Question: 'react-native-render-html'<URL>

I am rendering 'RenderHtml' component in a 'WebDisplay' component like so:
'''
import * as React from 'react';
import {ScrollView, StyleSheet, Text, useWindowDimensions} from 'react-native';
import RenderHtml from 'react-native-render-html';
const html = '<div>Hello world!</div>';
function WebDisplay({html}) {
const {width: contentWidth} = useWindowDimensions();
const tagsStyles = {
a: {
textDecorationLine: 'none',
},
};
return (
<RenderHtml
contentWidth={contentWidth}
source={{html}}
tagsStyles={tagsStyles}
/>
);
}
export default function App() {
const [isToastVisible, setIsToastVisible] = React.useState(false);
React.useEffect(function flipToast() {
const timeout = setTimeout(() => {
setIsToastVisible((v) => !v);
}, 30);
return () => {
clearTimeout(timeout);
};
});
return (
<ScrollView contentContainerStyle={styles.container}>
<WebDisplay html={html} />
{isToastVisible && <Text>This is a toast!</Text>}
</ScrollView>
);
}
const styles = StyleSheet.create({
container: {
flexGrow: 1,
},
});
'''
Why am I getting this warning, what does it mean and how to fix it?
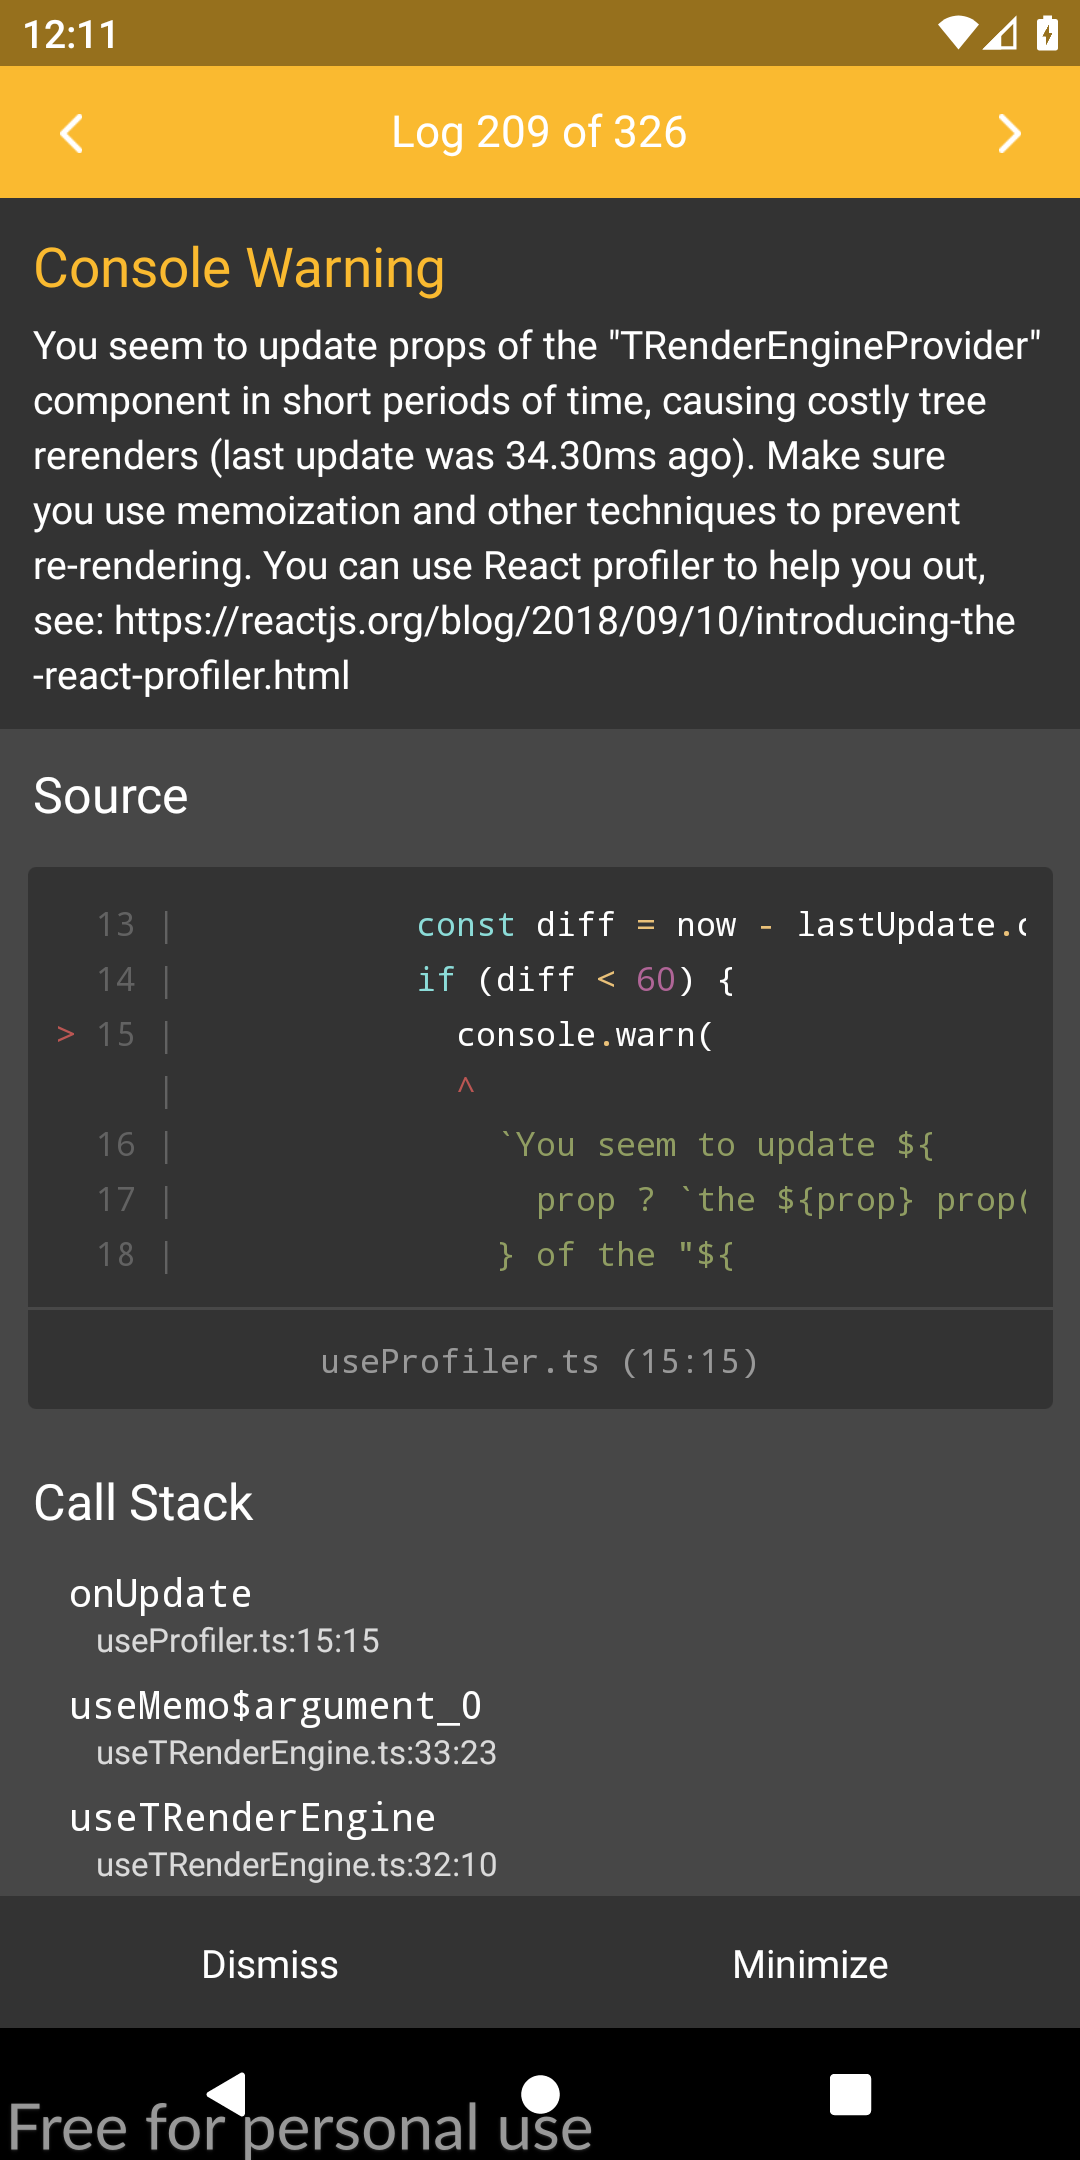
Answer: Usually, this warning shows up when:
- 'App''WebDisplay'- 'RenderHTML''tagsStyles'
Notice that between every update of the 'App' component caused by the 'useEffect' hook, the 'html' prop passed to 'WebDisplay' is unchanged. But 'WebDisplay' is re-rendered anyway because it is not "pure".
For this very reason, a pretty straightforward solution is to wrap 'WebDisplay' in 'React.memo':
'''
const WebDisplay = React.memo(function WebDisplay({html}) {
const {width: contentWidth} = useWindowDimensions();
const tagsStyles = {
a: {
textDecorationLine: 'none',
},
};
return (
<RenderHtml
contentWidth={contentWidth}
source={{html}}
tagsStyles={tagsStyles}
/>
);
});
'''
You can learn more about this technique <URL>.
> : "pure" terminology comes from React <URL> class. I think 'React.pure' would have been less ambiguous than 'React.memo' because we now use "memoization" to designate optimization techniques applying to both components and props, which can be confusing. I prefer to preserve "pure" terminology for components, and "memoization" for props.
Another solution is to move 'tagsStyles' outside the 'WebDisplay' function body. In that case, it will be instantiated only once and become referentially stable. Because 'RenderHtml' itself is pure, it won't re-render its own subcomponents and the warning should disappear:
'''
const tagsStyles = {
a: {
textDecorationLine: 'none',
},
};
function WebDisplay({html}) {
const {width: contentWidth} = useWindowDimensions();
return (
<RenderHtml
contentWidth={contentWidth}
source={{html}}
tagsStyles={tagsStyles}
/>
);
};
'''
> : It's a great habit to move any props which does not depend on any other state or prop outside of the body of a functional component.
Finally, if your use case involves 'tagsStyles' depending on a prop, you could memoize it with 'React.useMemo':
'''
function WebDisplay({html, anchorColor}) {
const {width: contentWidth} = useWindowDimensions();
const tagsStyles = React.useMemo(
() => ({
a: {
color: anchorColor,
textDecorationLine: 'none',
},
}),
[anchorColor],
);
return (
<RenderHtml
contentWidth={contentWidth}
source={{html}}
tagsStyles={tagsStyles}
/>
);
}
'''
More information on this hook <URL>.
If you still don't have a clear mental model of how component updates work in React, I suggest those readings to enhance your skills:
- <URL>